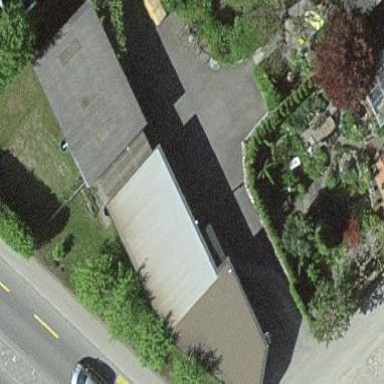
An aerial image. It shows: Garage building.